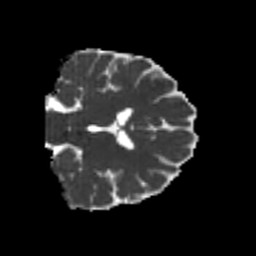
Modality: MD
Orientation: coronal
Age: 20
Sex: male
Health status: healthy
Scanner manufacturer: philips
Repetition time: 7.391 s
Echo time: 0.08599 s